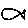
Label: fish